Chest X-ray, PA view. Patient: 52 years old, sex M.
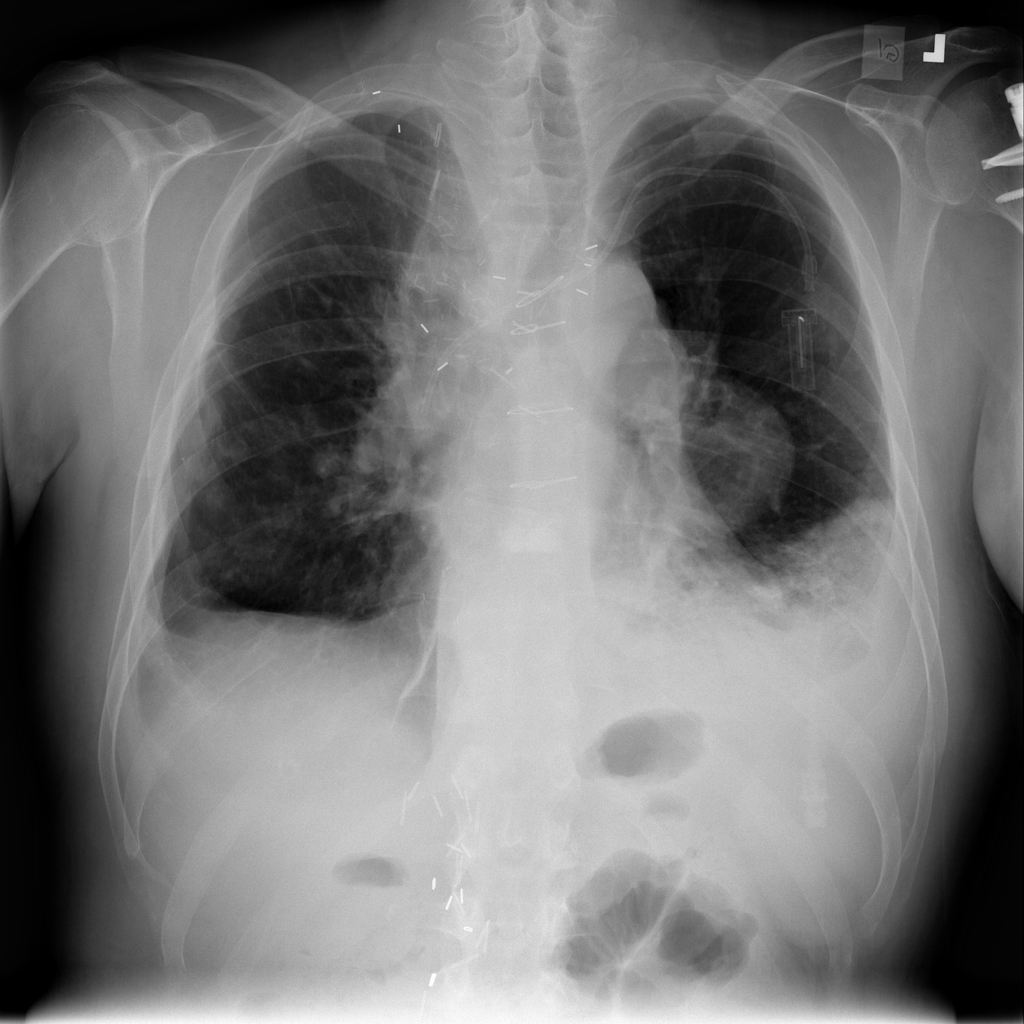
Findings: Consolidation, Effusion